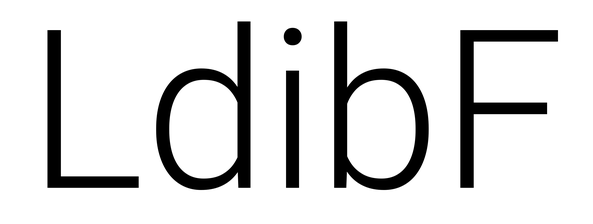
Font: Roboto_Light